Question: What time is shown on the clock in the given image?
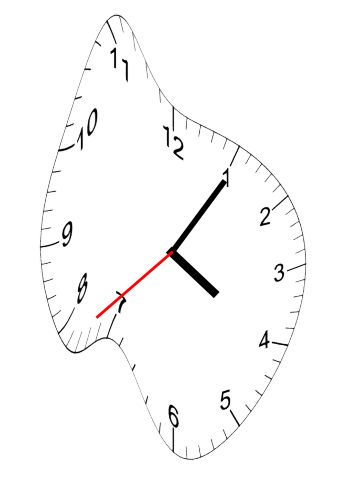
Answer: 04:05:38